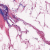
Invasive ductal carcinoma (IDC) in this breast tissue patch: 0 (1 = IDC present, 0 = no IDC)